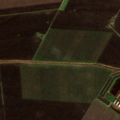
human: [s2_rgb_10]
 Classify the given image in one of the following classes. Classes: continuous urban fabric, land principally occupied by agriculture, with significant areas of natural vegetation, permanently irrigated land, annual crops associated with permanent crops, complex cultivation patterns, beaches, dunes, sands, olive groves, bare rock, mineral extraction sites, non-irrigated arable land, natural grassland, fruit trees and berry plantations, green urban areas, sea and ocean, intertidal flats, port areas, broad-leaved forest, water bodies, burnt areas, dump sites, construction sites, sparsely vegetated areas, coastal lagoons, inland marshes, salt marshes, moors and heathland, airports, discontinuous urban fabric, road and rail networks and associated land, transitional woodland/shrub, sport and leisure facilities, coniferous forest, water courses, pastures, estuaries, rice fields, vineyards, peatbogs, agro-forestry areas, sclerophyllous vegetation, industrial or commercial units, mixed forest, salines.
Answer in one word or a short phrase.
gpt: industrial or commercial units, non-irrigated arable land